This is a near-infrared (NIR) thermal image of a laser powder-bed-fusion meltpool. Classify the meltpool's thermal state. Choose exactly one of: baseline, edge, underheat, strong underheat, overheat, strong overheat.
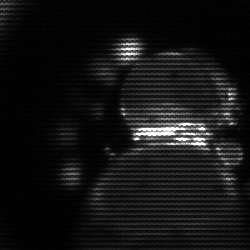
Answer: baseline